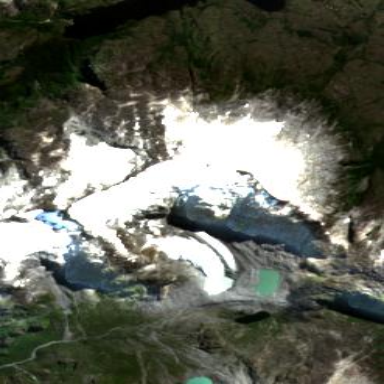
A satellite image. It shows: Majestic glacier in the distance.